Question: I am trying to remove the border from a 'IupFlatButton' so that it just looks like text (until pressed). The window so far here:

As you can see it still has a small dotted border.
My script:
'''
#include <iup.h>
#include <stdlib.h>
int main(int argc, char **argv) {
IupOpen(&argc, &argv);
Ihandle *dlg, *btn, *vbox;
btn = IupFlatButton("Borderless");
vbox = IupVbox(btn, NULL);
dlg = IupDialog(vbox);
IupSetAttribute(dlg, "TITLE", "Borderless Window");
IupSetAttribute(btn, "SHOWBORDER", "NO");
IupShowXY(dlg, IUP_LEFT, IUP_LEFT);
IupMainLoop();
IupClose();
return EXIT_SUCCESS;
}
'''
I have looked at the <URL>
So far I have tried the following:
- 'SHOWBORDER''NO'- 'BORDERWIDTH''0'
I still cannot get rid of the border around it though.
How can I do that?
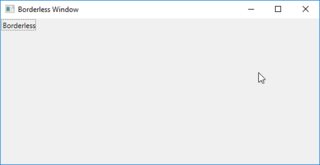
Answer: The small dotted border is the focus feedback. If you have more controls on your dialog and click in another one, this line will be displayed only on the focus control.
If you don't want the control to receive the keyboard focus for Tab navigation, then simple set 'CANFOCUS=NO'.